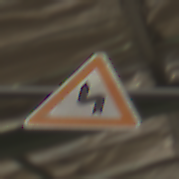
Verkehrszeichen: DoppelkurveZunaechstLinks
Umgebung: Roofed, Special
Tageszeit: MorningAfternoon
Wetter: NotSpecified
Licht: Artificial
Jahreszeit: NotSpecified
Kontrast: MediumContrast